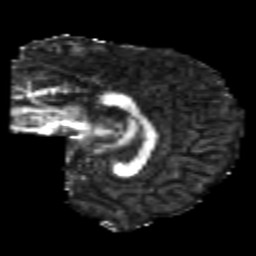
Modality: FA
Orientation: sagittal
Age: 22
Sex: female
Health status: healthy
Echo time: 0.074 s